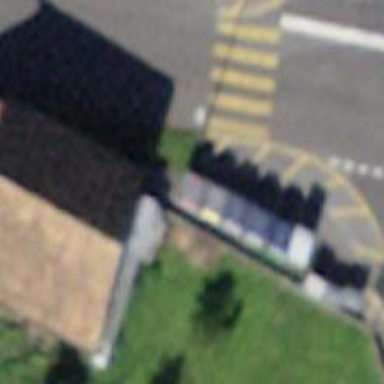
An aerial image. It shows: Recycling container at amenity designated for recycling.